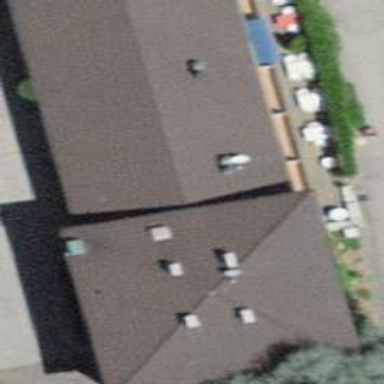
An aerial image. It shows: Restaurant.